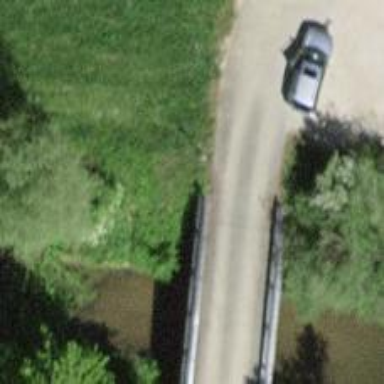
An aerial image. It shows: Paved road bridge with unclassified status.